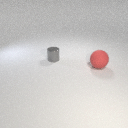
large red rubber sphere in front of small gray metal cylinder